Field crop: maize
Growth stage: 2
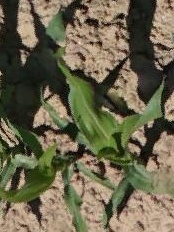
Species: maize